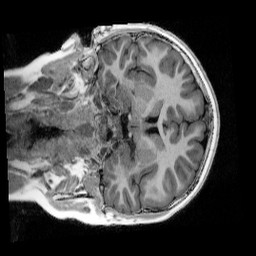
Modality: UNIT1_denoised
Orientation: coronal
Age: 9
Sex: male
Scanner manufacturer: siemens
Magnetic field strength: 3 T
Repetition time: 4 s
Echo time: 0.00303 s